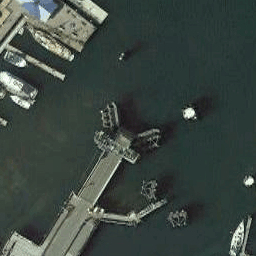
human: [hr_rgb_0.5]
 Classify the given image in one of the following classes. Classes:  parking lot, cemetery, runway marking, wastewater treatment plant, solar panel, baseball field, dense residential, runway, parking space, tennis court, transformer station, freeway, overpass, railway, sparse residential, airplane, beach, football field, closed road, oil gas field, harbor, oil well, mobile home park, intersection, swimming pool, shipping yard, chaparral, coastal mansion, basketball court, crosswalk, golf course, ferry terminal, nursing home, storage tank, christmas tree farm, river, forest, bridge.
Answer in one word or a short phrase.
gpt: ferry terminal